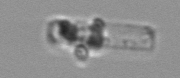
Label: Guinardia_delicatula